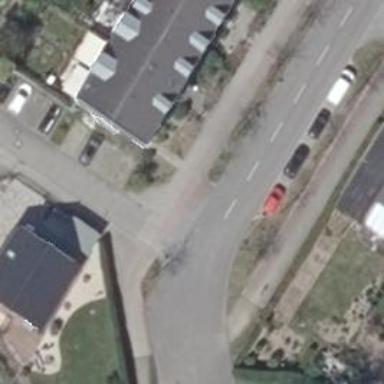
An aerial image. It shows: Unmarked road crossing.